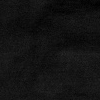
Atmospheric dust classification: not_dusty